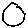
Label: hexagon